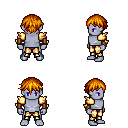
a pixel art fantasy rpg character, male body template, dark elf, purple skin, gold arm armor, gold greaves, dark blonde short bangs hairstyle, leather bracers, four views (front, back, left, right), 2x2 character sprite sheet, small pixel art, hard edges, no anti-aliasing